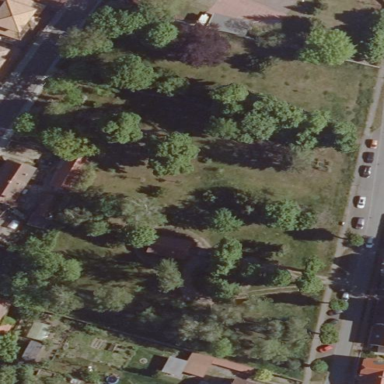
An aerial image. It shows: Park.